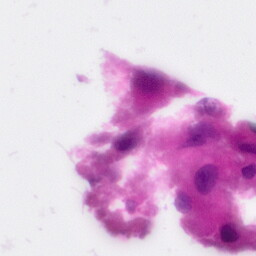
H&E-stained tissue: Pancreatic